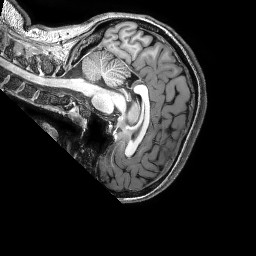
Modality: T1w
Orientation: sagittal
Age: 18
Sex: female